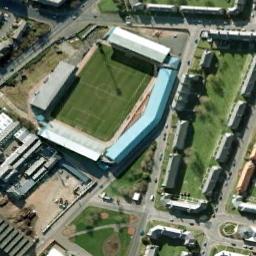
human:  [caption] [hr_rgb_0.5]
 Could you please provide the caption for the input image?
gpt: The stadium is on the grass next to some buildings .

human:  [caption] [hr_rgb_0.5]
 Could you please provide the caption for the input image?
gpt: Many buildings of different shapes are beside the stadium .

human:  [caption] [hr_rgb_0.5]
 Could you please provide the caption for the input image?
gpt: This oval stadium has dense residential areas on three sides .

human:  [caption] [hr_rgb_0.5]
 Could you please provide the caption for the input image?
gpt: There is a road between the square stadium and the residential area .

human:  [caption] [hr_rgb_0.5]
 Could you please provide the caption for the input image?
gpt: There are some buildings and green lawns beside the stadium .